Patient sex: M
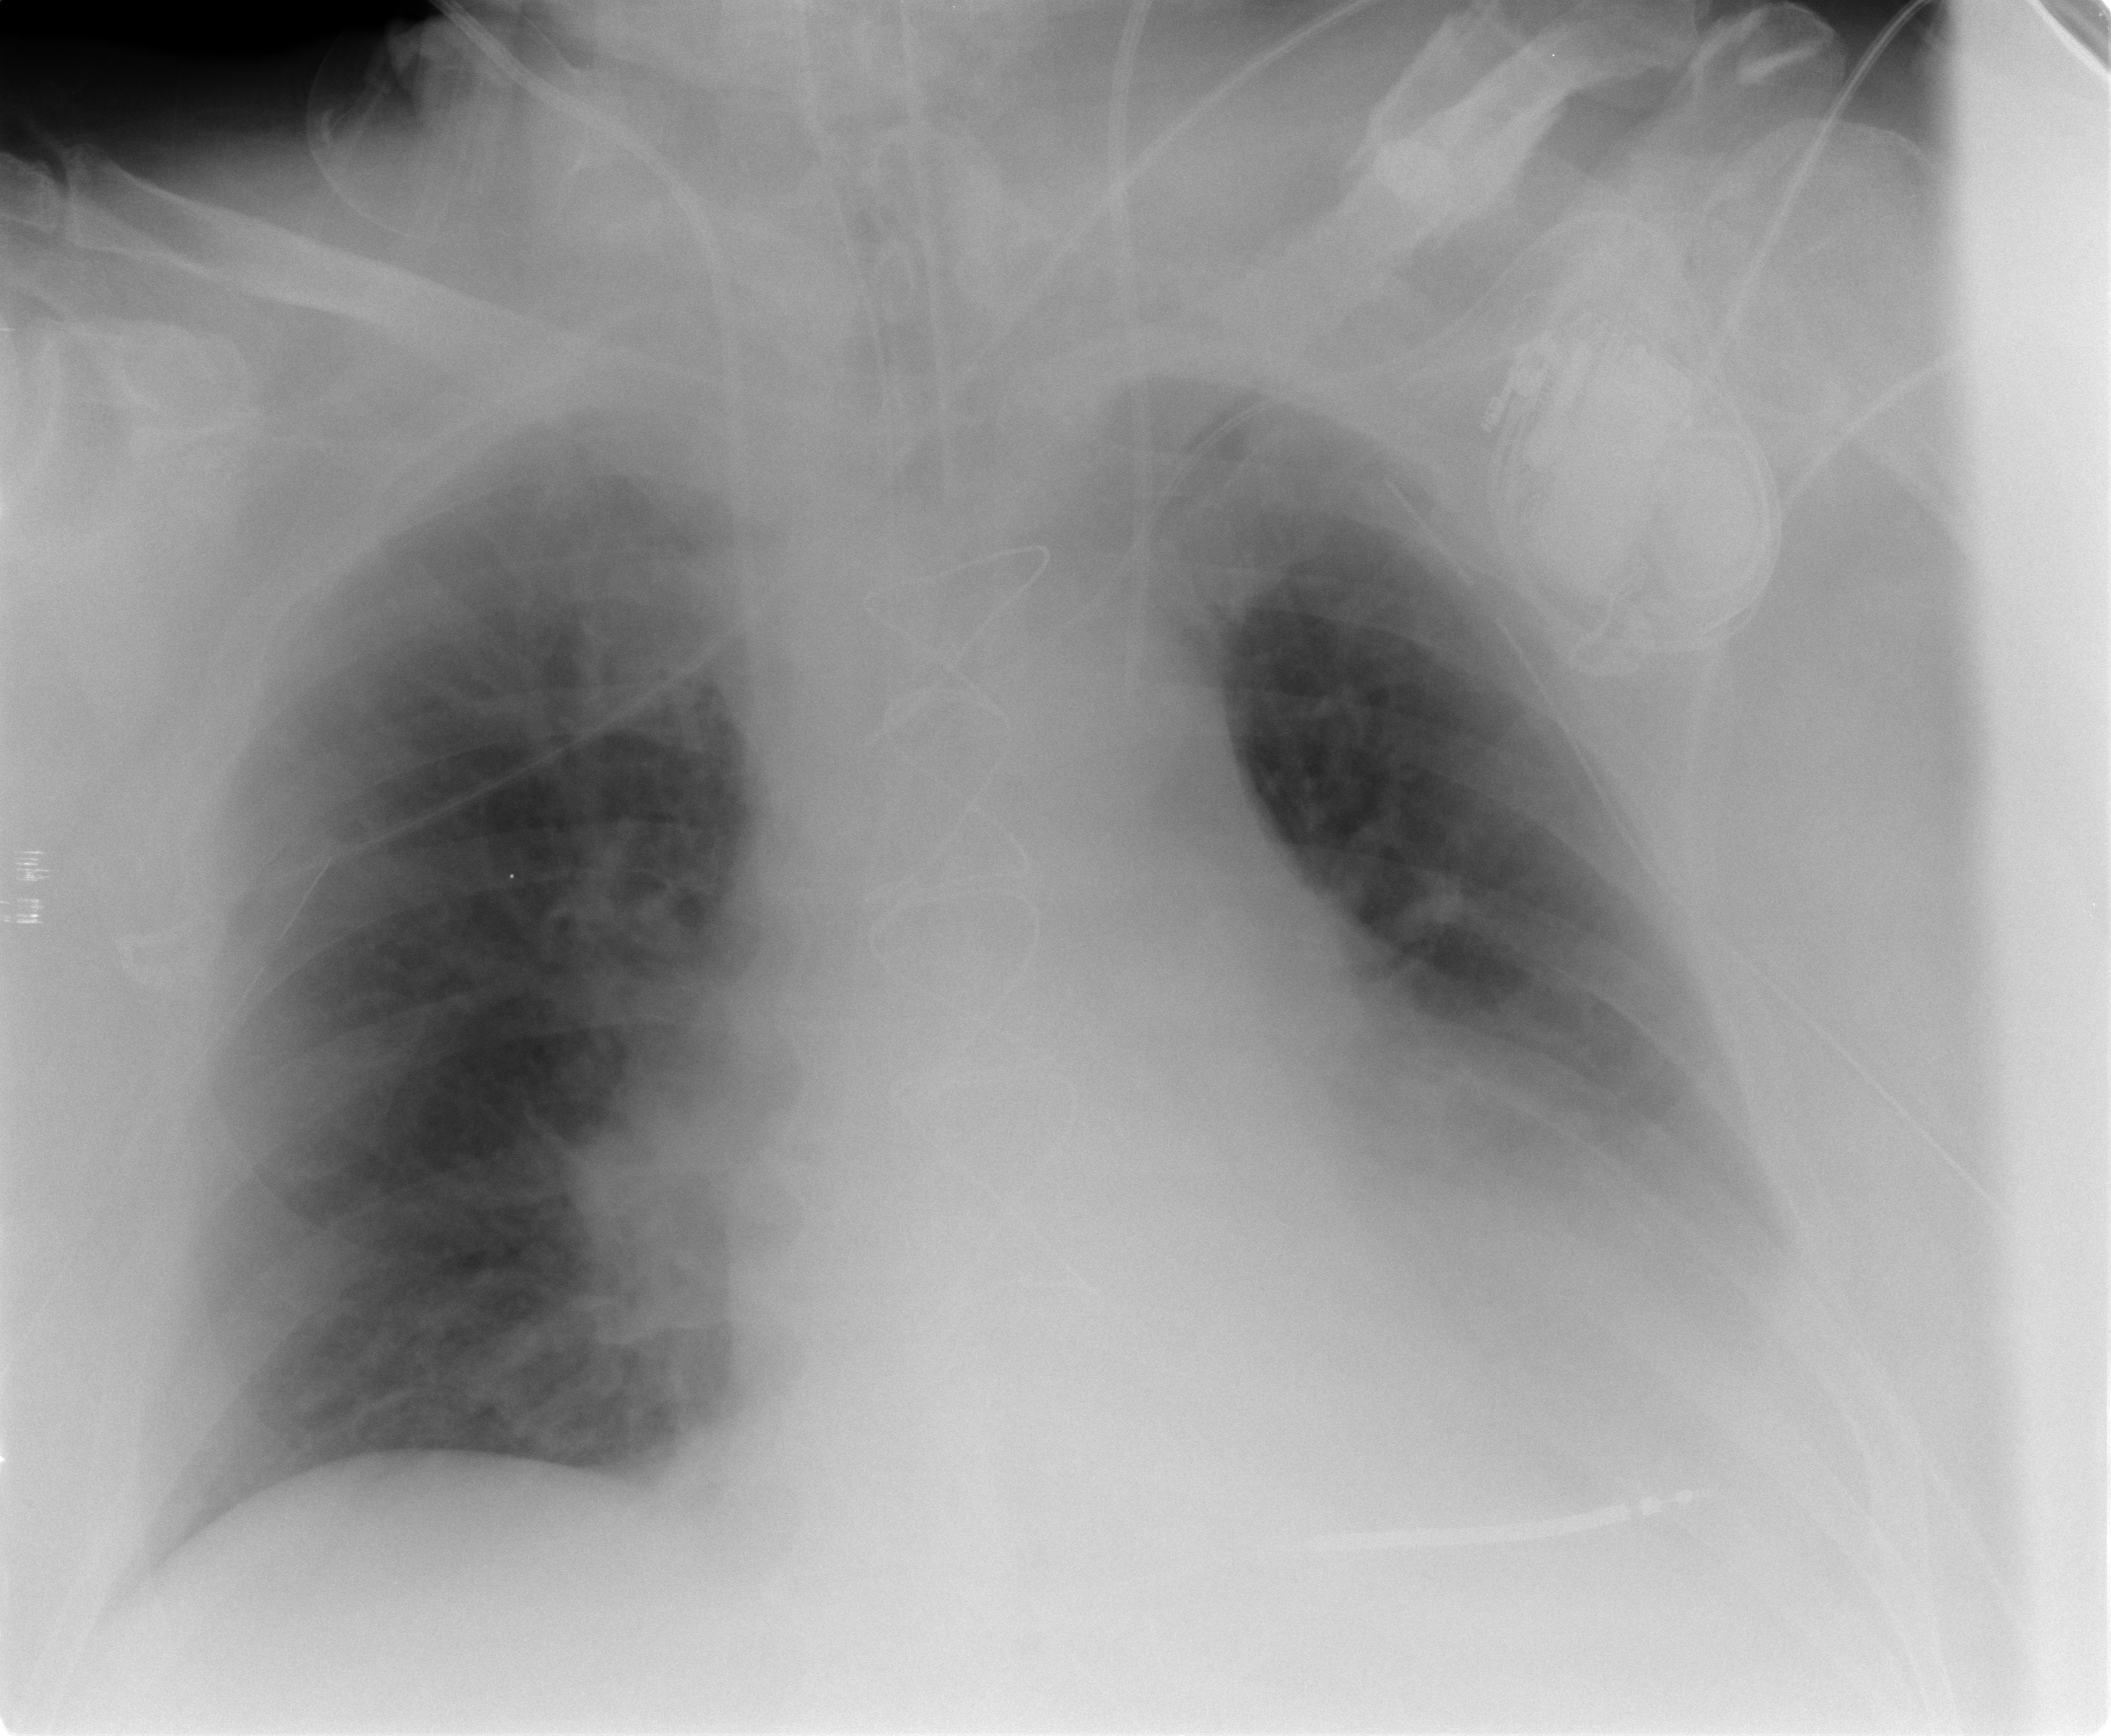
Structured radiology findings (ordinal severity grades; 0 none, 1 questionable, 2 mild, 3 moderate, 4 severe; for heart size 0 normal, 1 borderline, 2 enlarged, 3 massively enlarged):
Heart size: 2
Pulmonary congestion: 0
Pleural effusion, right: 0
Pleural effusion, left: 2
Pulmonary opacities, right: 2
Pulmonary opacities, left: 0
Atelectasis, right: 0
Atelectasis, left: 2